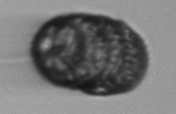
Label: Margalefidinium